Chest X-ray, AP view. Patient: 54 years old, sex F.
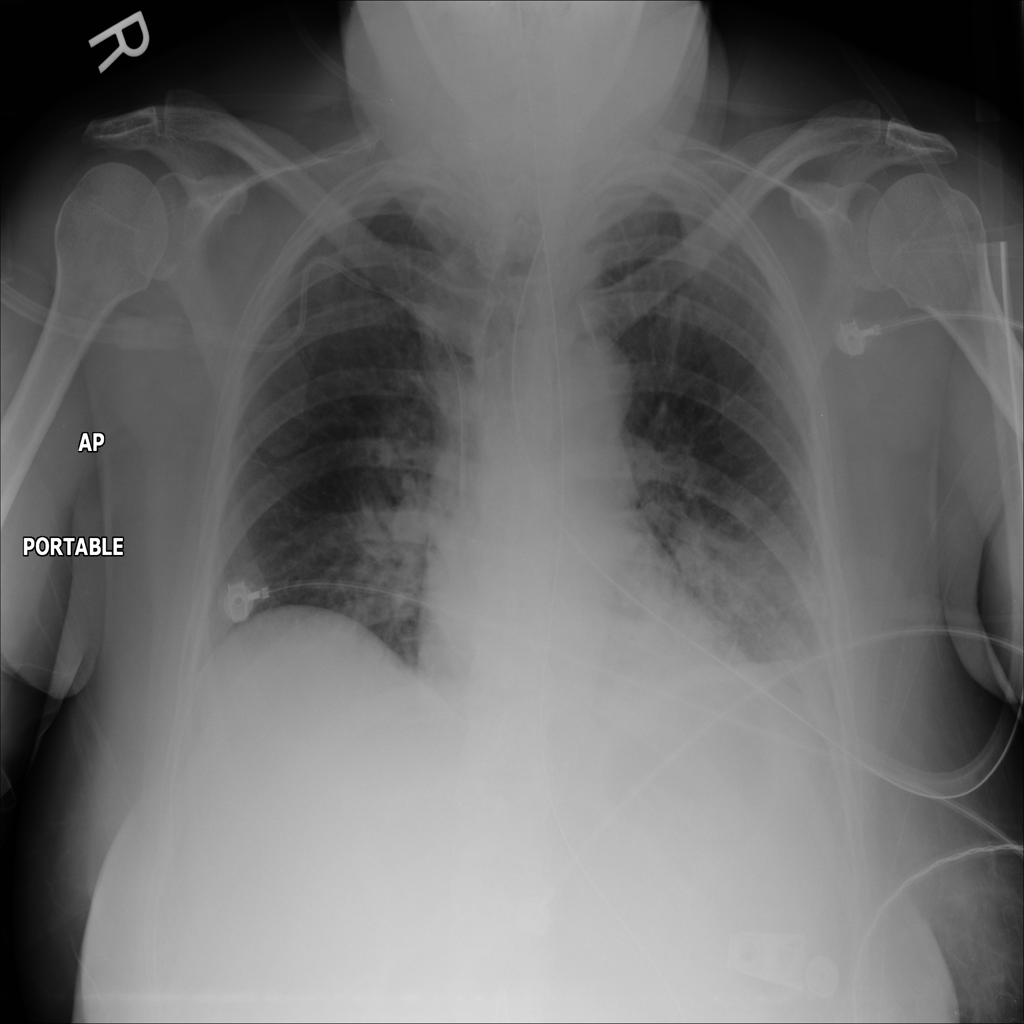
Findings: Consolidation, Infiltration